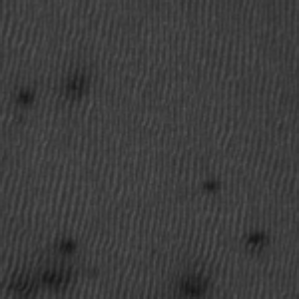
Label: frost